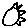
Label: sun